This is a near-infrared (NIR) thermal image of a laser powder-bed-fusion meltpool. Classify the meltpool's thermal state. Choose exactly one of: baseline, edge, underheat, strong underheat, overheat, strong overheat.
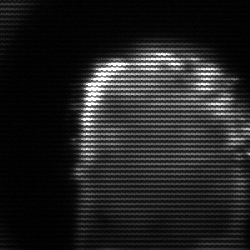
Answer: baseline